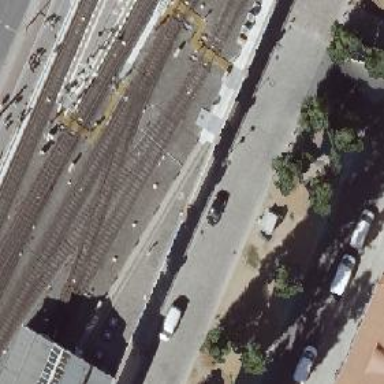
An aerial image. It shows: Traction substation.